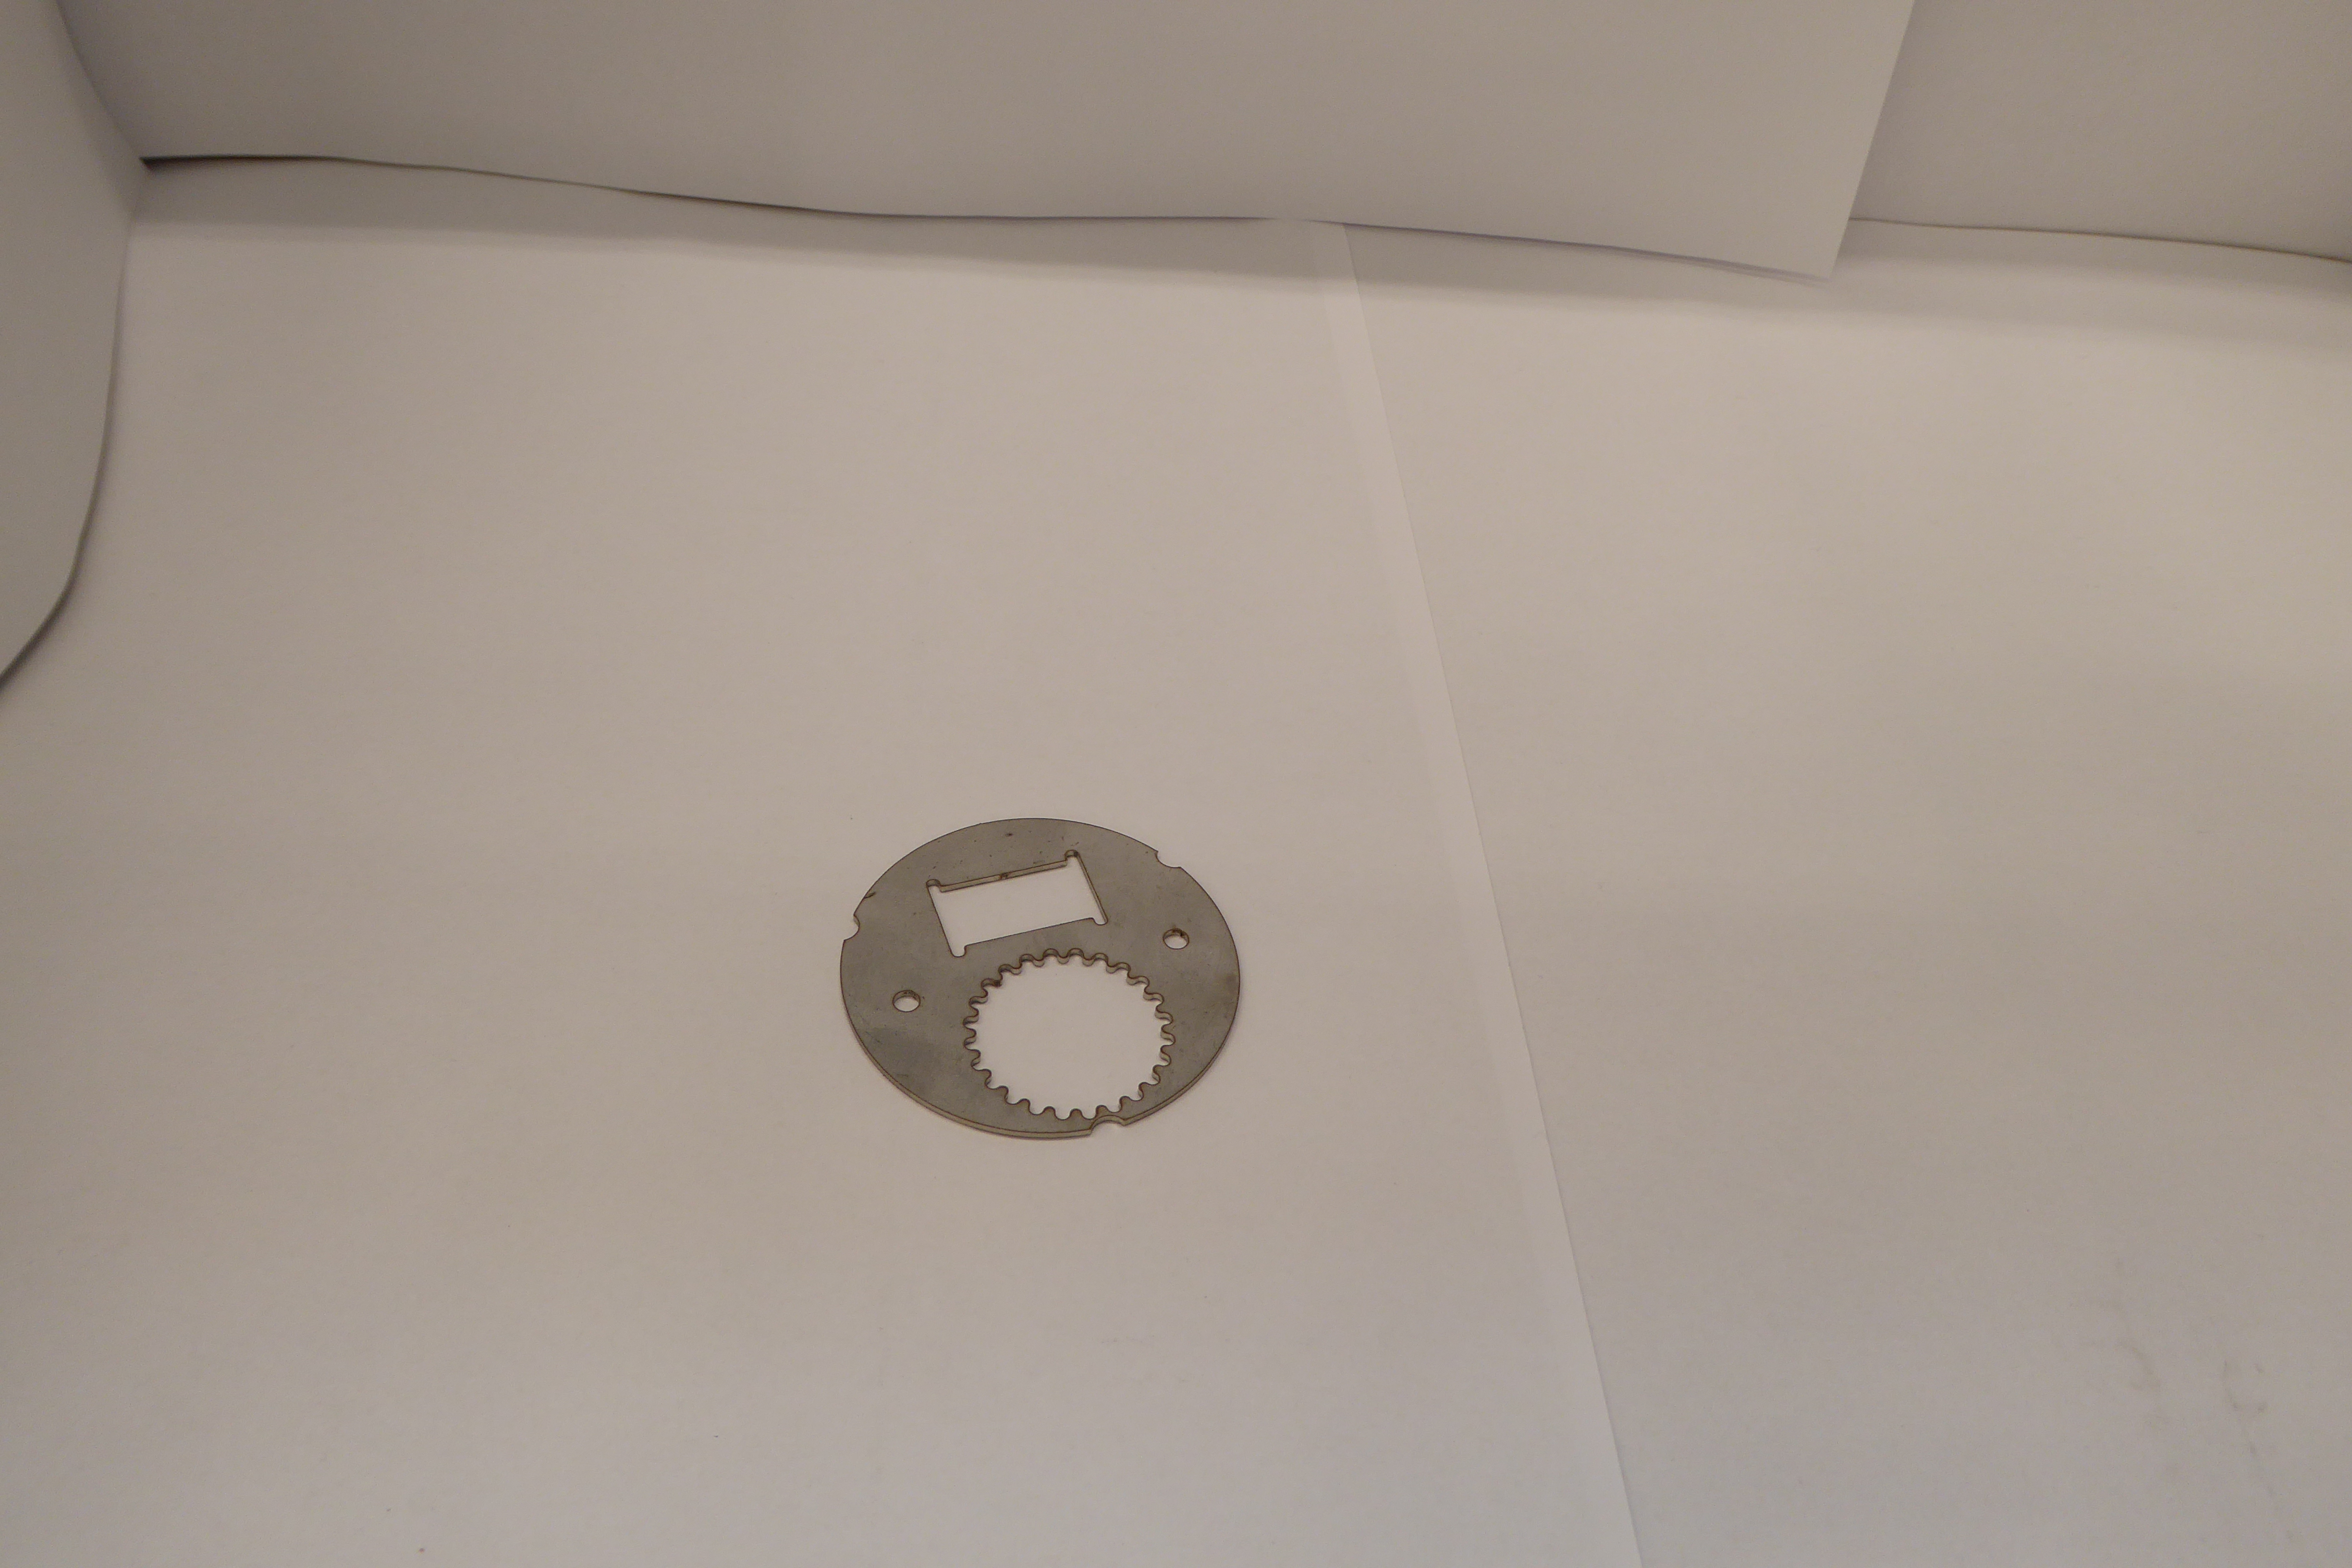
Label: Bottle Opener - Inlay